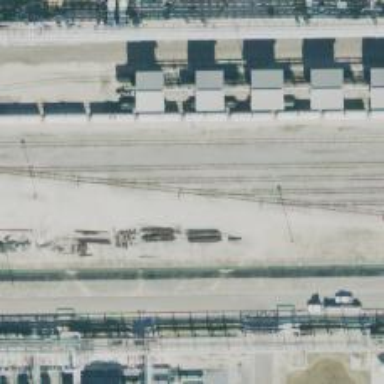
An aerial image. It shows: Rail spur service.